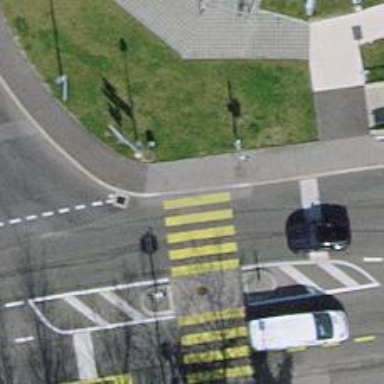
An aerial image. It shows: Kerb barrier.